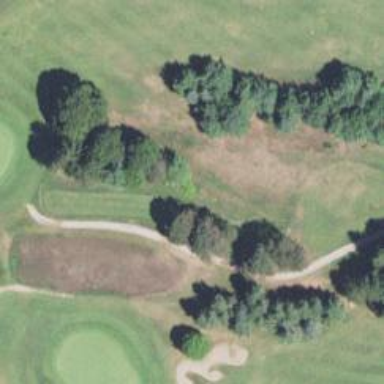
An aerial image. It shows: Service road designated as golf cart path.